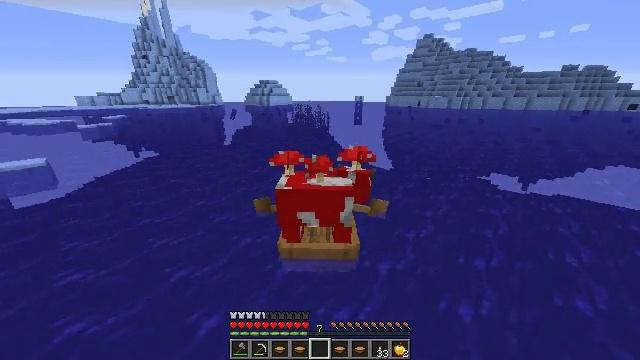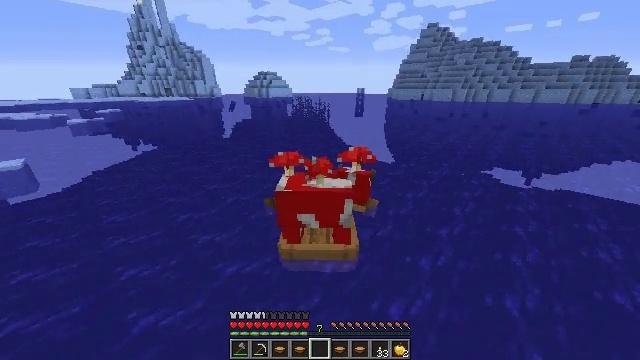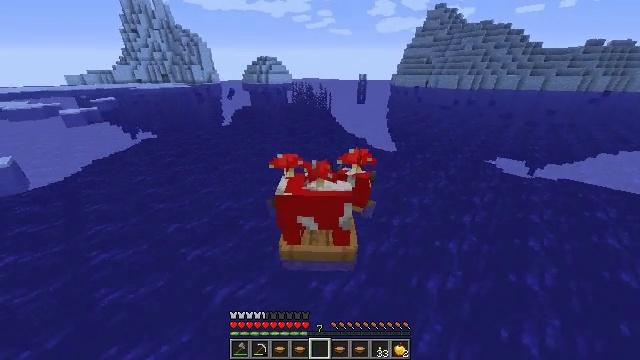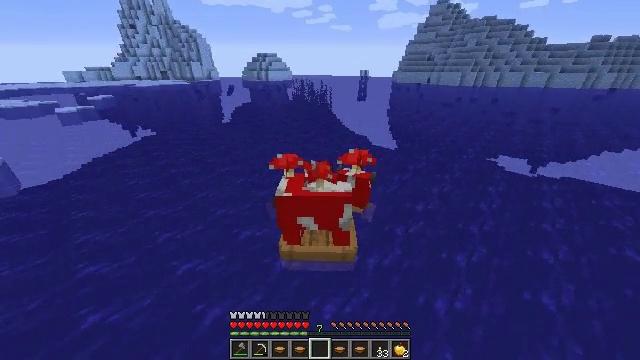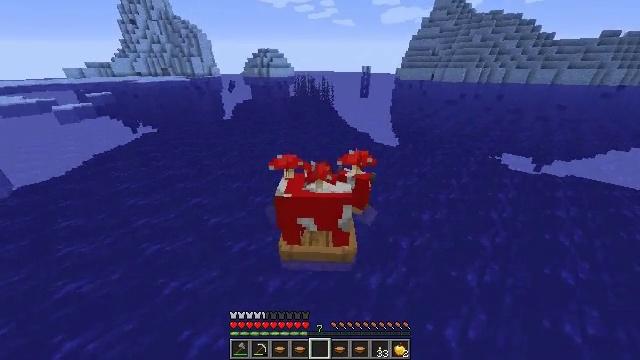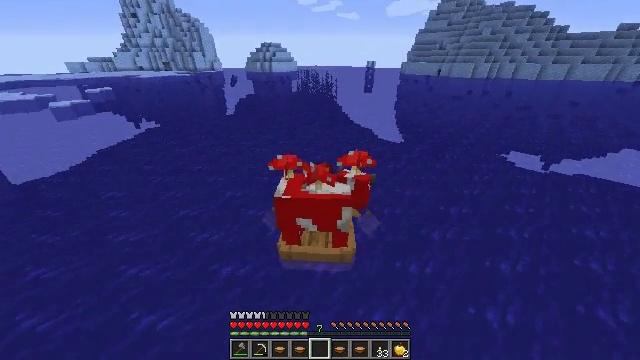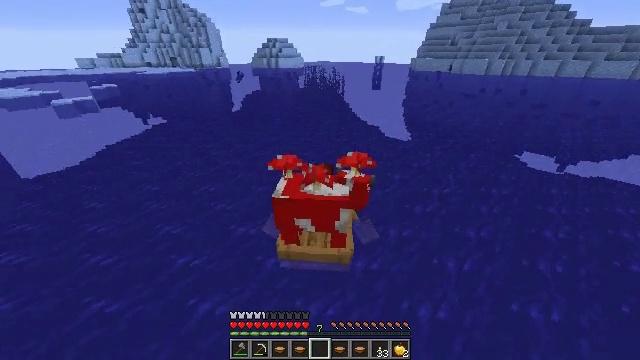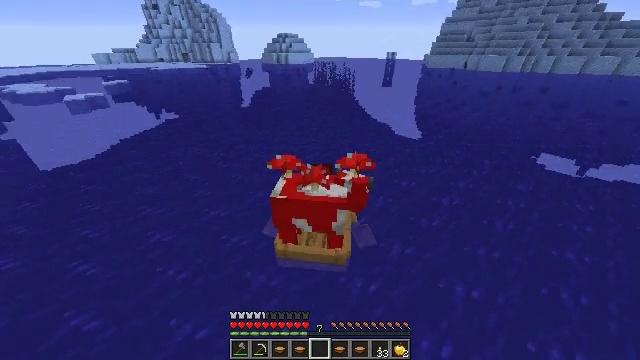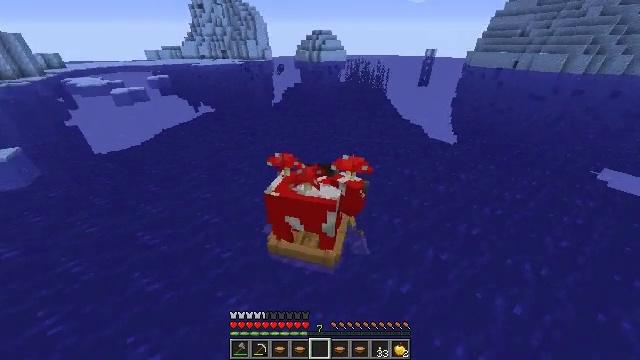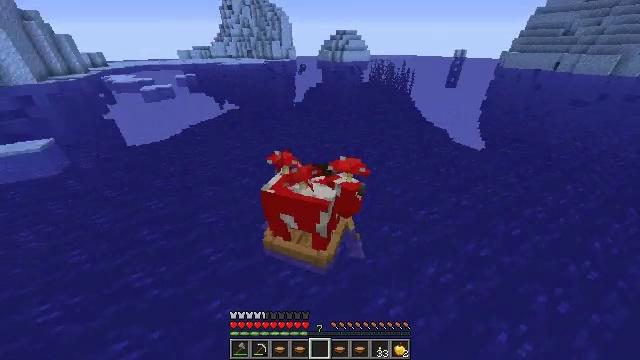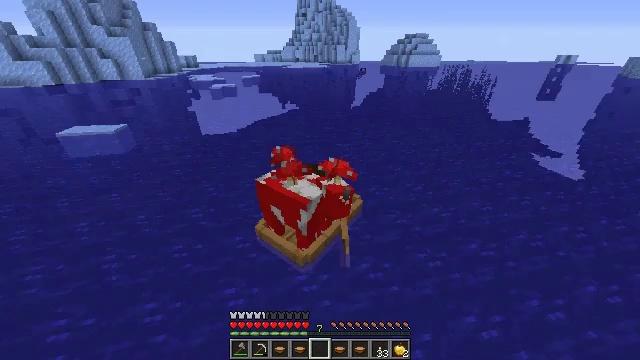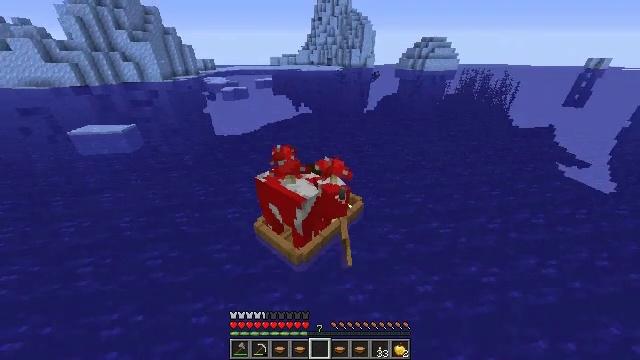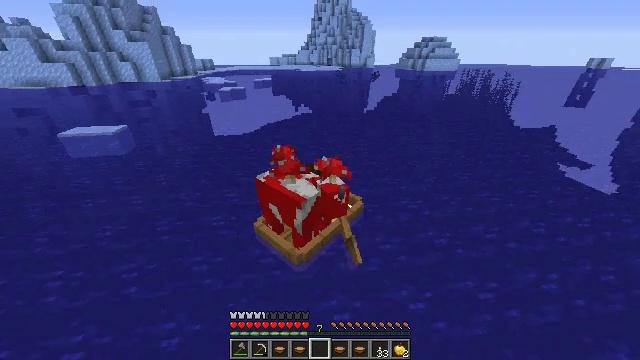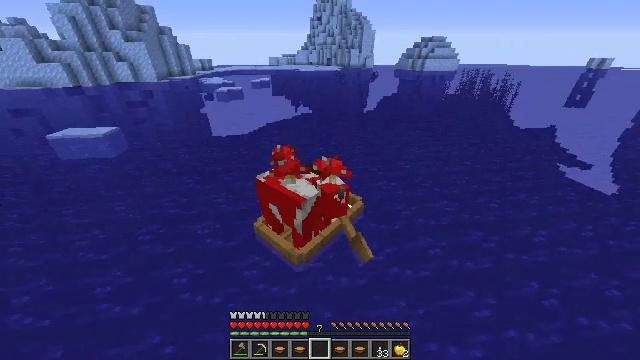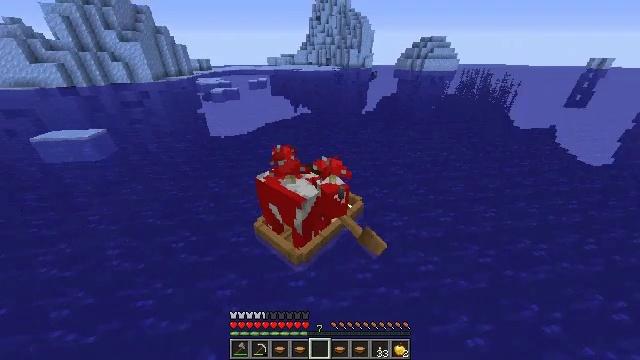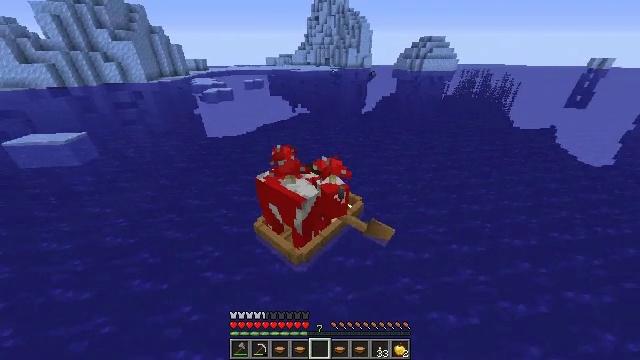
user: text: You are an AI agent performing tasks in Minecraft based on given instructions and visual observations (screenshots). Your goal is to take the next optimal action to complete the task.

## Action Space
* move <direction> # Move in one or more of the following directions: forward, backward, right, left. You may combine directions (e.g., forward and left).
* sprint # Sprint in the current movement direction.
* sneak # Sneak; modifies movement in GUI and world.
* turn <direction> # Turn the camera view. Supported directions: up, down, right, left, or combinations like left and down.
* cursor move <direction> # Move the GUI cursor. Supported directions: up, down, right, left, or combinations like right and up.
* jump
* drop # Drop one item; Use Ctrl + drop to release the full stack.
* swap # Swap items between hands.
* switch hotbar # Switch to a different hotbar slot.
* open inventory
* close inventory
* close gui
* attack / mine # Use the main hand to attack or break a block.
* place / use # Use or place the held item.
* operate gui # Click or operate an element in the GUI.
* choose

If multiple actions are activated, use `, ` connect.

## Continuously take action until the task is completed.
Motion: motion action
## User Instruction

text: Remove a mushroom stew from the inventory.
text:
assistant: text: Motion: move forward, sprint, turn down
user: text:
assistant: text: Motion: move forward, sprint, turn down
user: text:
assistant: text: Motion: move forward
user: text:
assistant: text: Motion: move forward
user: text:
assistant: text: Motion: move forward, turn down
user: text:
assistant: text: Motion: move forward, turn left
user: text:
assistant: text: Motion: move forward, turn left
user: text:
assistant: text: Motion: move forward, turn left
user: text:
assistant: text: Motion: move forward, turn left
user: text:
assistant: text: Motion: move forward, turn left
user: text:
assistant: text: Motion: move forward, turn left
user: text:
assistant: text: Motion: move forward
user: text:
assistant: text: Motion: move forward
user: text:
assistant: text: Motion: move forward
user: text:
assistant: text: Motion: move forward
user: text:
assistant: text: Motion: move forward
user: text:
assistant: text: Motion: move forward, turn left
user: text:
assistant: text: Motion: move forward, turn left
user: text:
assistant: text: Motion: move forward
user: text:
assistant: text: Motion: move forward, turn left
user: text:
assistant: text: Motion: move forward, turn left and up
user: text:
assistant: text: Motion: move forward, sprint, turn left and up
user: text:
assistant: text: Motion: move forward, sprint, turn left and up
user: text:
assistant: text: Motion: move forward, sprint, turn left
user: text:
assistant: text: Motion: move forward
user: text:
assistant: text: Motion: move forward, turn right and up
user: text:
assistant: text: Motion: move forward, sprint, turn right and up
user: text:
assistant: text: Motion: move forward, sprint, turn right
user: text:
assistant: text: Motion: move forward, sprint, turn right and down
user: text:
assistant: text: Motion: move forward, sprint, turn right